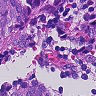
Metastatic tissue present: yes